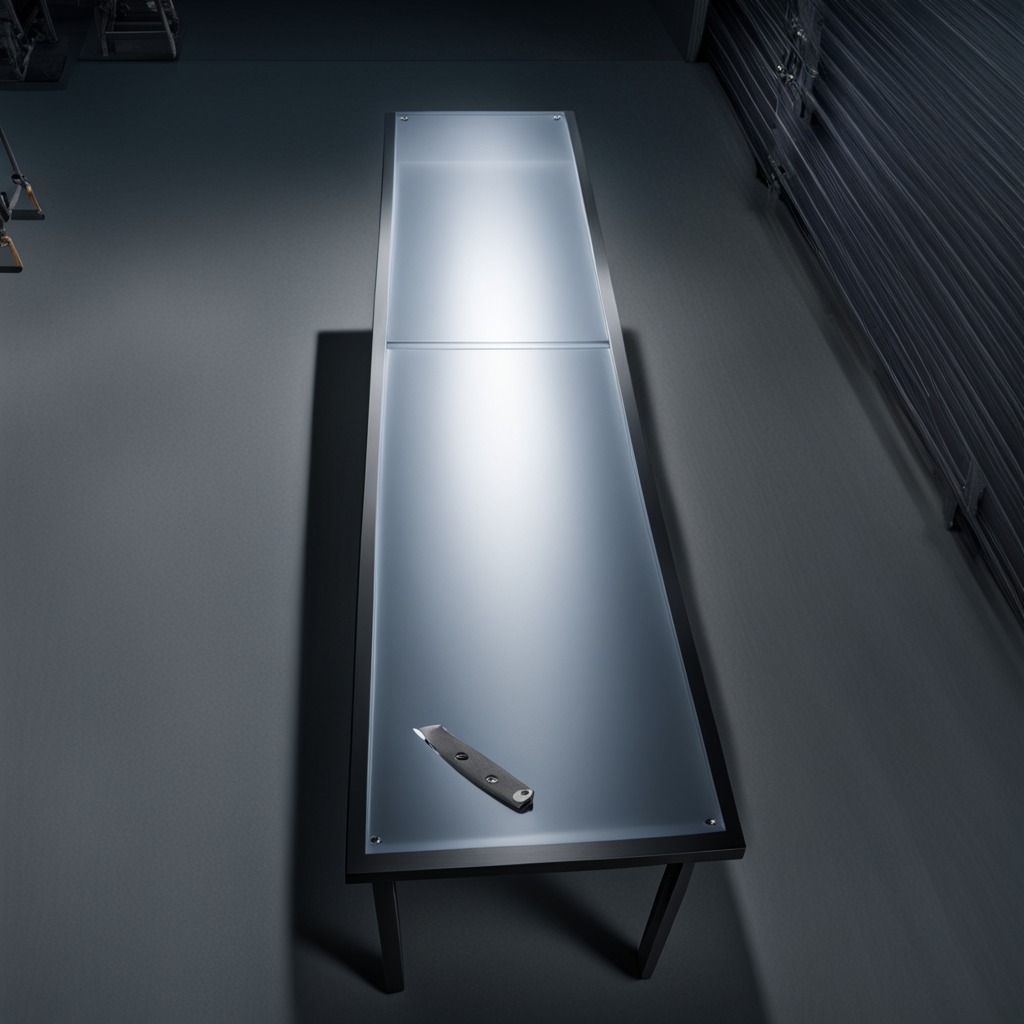
A utility knife is lying on the tabletop.